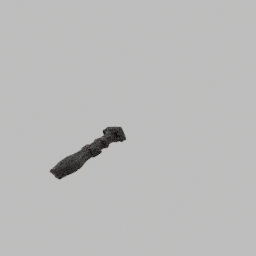
Label: decoration